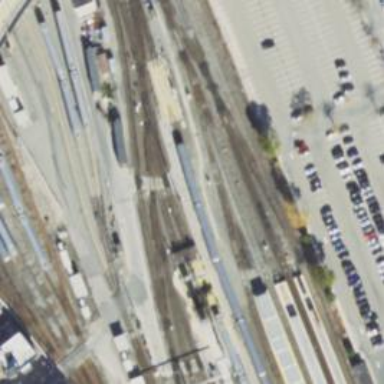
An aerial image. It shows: Electrified rail railway.